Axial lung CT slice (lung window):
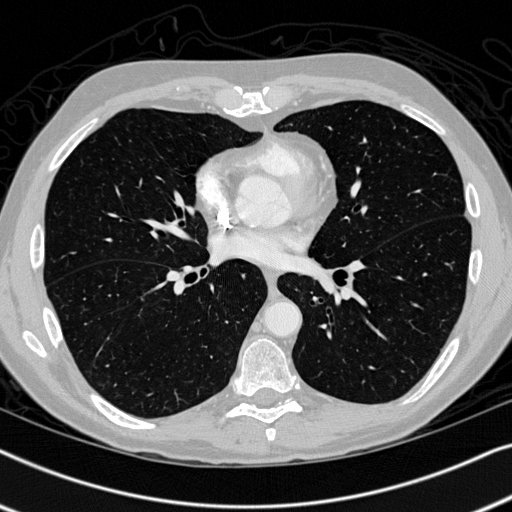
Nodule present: no